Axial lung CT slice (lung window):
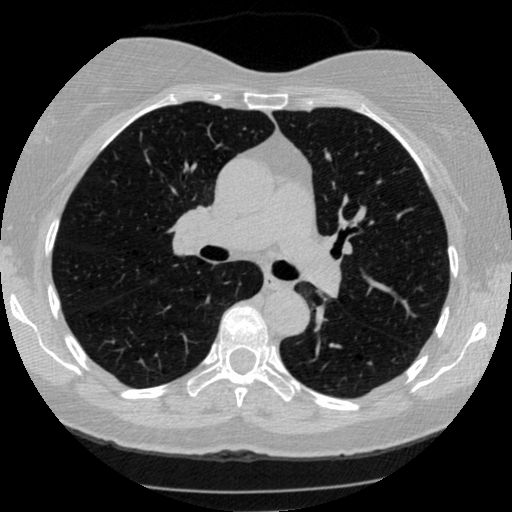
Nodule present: no